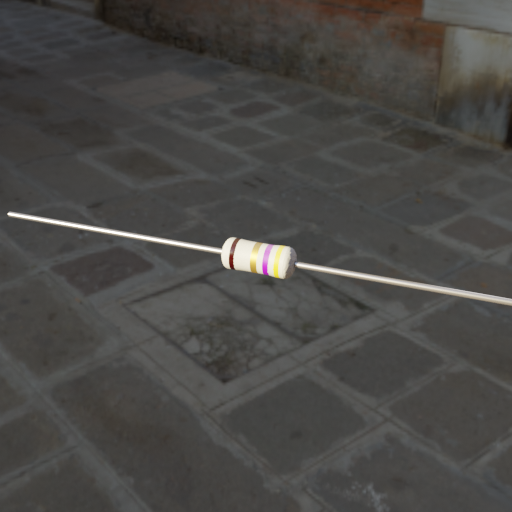
Resistor colour bands (in order): black, gold, violet, yellow